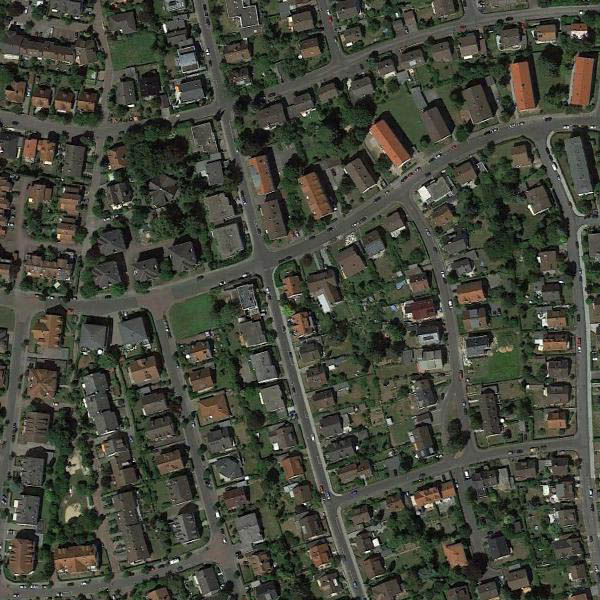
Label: DenseResidential